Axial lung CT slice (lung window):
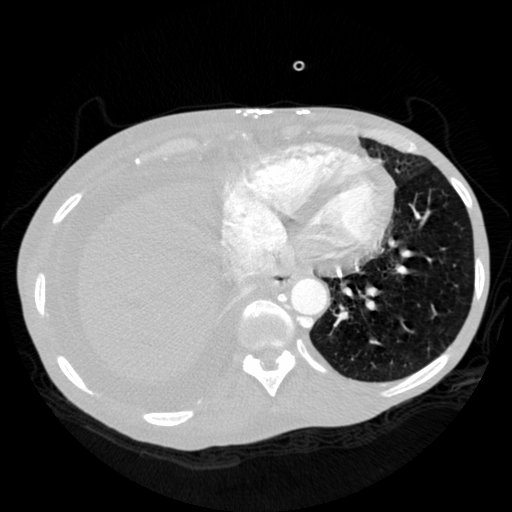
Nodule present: no